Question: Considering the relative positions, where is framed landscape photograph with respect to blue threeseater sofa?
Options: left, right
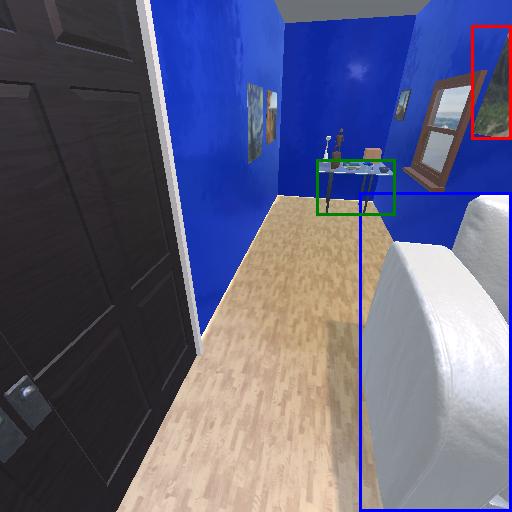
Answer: left